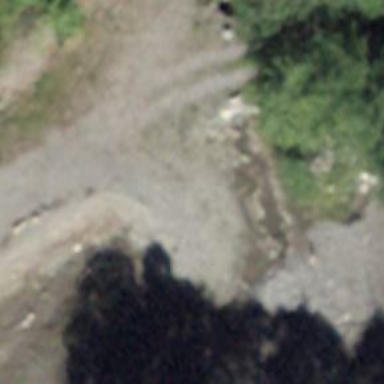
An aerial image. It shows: There is ford in the area.